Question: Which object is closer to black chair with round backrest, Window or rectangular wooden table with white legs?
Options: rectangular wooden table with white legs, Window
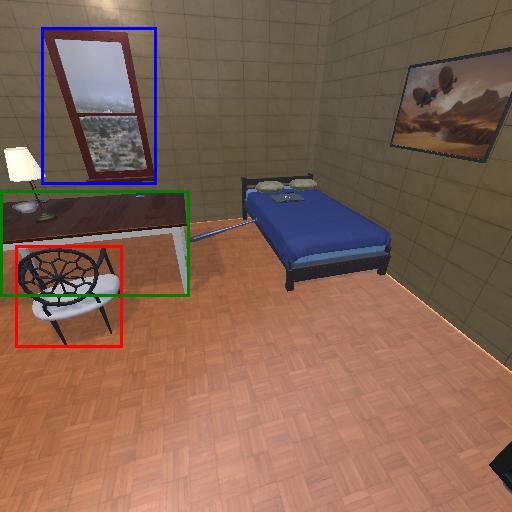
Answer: rectangular wooden table with white legs